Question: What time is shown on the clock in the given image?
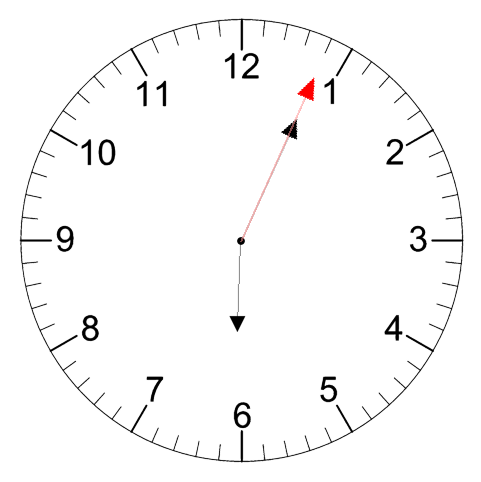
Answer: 06:04:04